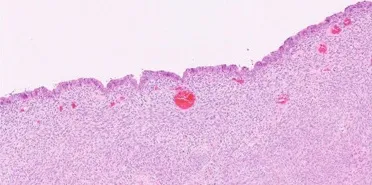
Pathological findings:. H&E staining of the mass, showing a thick smooth muscle layer lined by endometrial epithelium, and ,stroma (10x).
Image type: pathology (h&e)